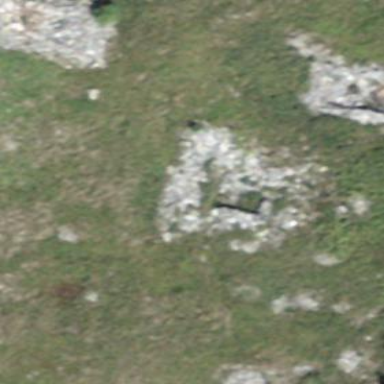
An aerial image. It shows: View of historic ruins.